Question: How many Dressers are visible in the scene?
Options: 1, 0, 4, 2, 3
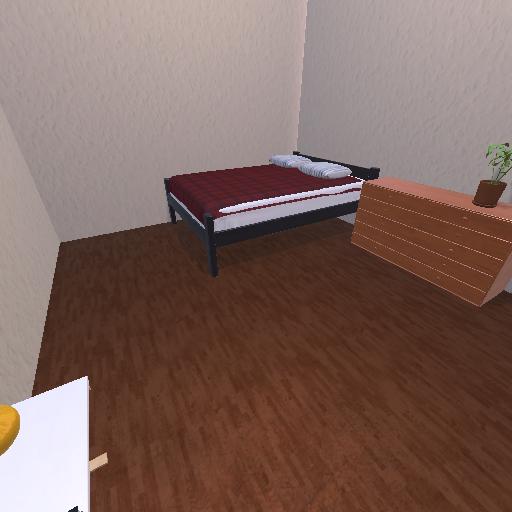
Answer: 1